Question: I am trying to, simply put, remove a hidden zero-width-line-break character (U+FEFF) in my script. The webpage that it has appeared on is at <URL>
By looking at the html elements on the page, this shows up:

The key point being the red dot between '< body >' and '< !--5-- >'. This, when hovered over, shows that it is a '' character. The problem is that, when I look through the script, there is no such character that exists.
I am using PHP and HTML to construct this page, and the items between '< !--4-- >' and '< !--5-- >' consists of the following. Firstly, on the actual index page itself:
'''
<?php
echo "<!--4-->";
echo "<head><meta charset='utf-8' /><link rel='shortcut icon' type='image/ico' href='./images/CyniCode.ico'>
<title>CyniCode :: Index</title>
<meta name='description' content='The Cynic's paradise! Home of Cynical.' />
<meta name='author' content='Cynical' />
<meta name='keywords' content='Cynical;Blog;Code' />
<link type='text/css' rel='stylesheet' href='./css/mystyle.css' />
<link rel='shortcut icon' type='image/ico' href='./images/CyniCode.ico'>
<link href='http://fonts.googleapis.com/css?family=Muli' rel='stylesheet' type='text/css' />
<script type='text/javascript' src='http://static.proofiction.net/jquery/jquery-1.9.1.min.js'></script>
<script type='text/javascript' src='http://static.proofiction.net/jquery/loginwait.js'></script>
<script type='text/javascript' src='http://static.proofiction.net/jquery/googleAnalytics.js'></script>
<script type='text/javascript' src='./http://static.proofiction.net/jquery/jquery.bxslider.js'></script>
<script type='text/javascript' src='./http://static.proofiction.net/jquery/jquery.bxslider.min.js'></script>
<script type='text/javascript' src='https://www.google.com/jsapi'></script>
<script type='text/javascript'><!--
google_ad_client = 'ca-pub-xxxxxxxxxxxx';
/* BiggerNavBox */
google_ad_slot = '<PHONE>';
google_ad_width = 300;
google_ad_height = 600;
//-->
</script>
<script>
(function(i,s,o,g,r,a,m){i['GoogleAnalyticsObject']=r;i[r]=i[r]||function(){
(i[r].q=i[r].q||[]).push(arguments)},i[r].l=1*new Date();a=s.createElement(o),
m=s.getElementsByTagName(o)[0];a.async=1;a.src=g;m.parentNode.insertBefore(a,m)
})(window,document,'script','//www.google-analytics.com/analytics.js','ga');
ga('create', 'UA-xxxxxxxx-1', 'cynicode.co.uk');
ga('send', 'pageview');
</script>
</head>";
require_once './functions/page.php';
'''
This constitutes for the Index page. The page.php script referenced is my cheat for setting the page up quickly and cleanly. However... there is a small remaining difference between the two comments on the page. This is the remaining difference between the two comments.
'''
<?php
echo "<!--5-->";
'''
Any help that anyone can offer would be much appreciated. All code pieces were direct copy and pastes from my scripts.
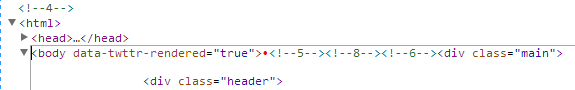
Answer: Some of your '.php' files (probably './functions/page.php' contains 'Byte Order Mark'. If you are using some IDE, check this file's encoding properties and with luck you will be able to remove it.
If you use *nix, <URL> should help.